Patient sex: M
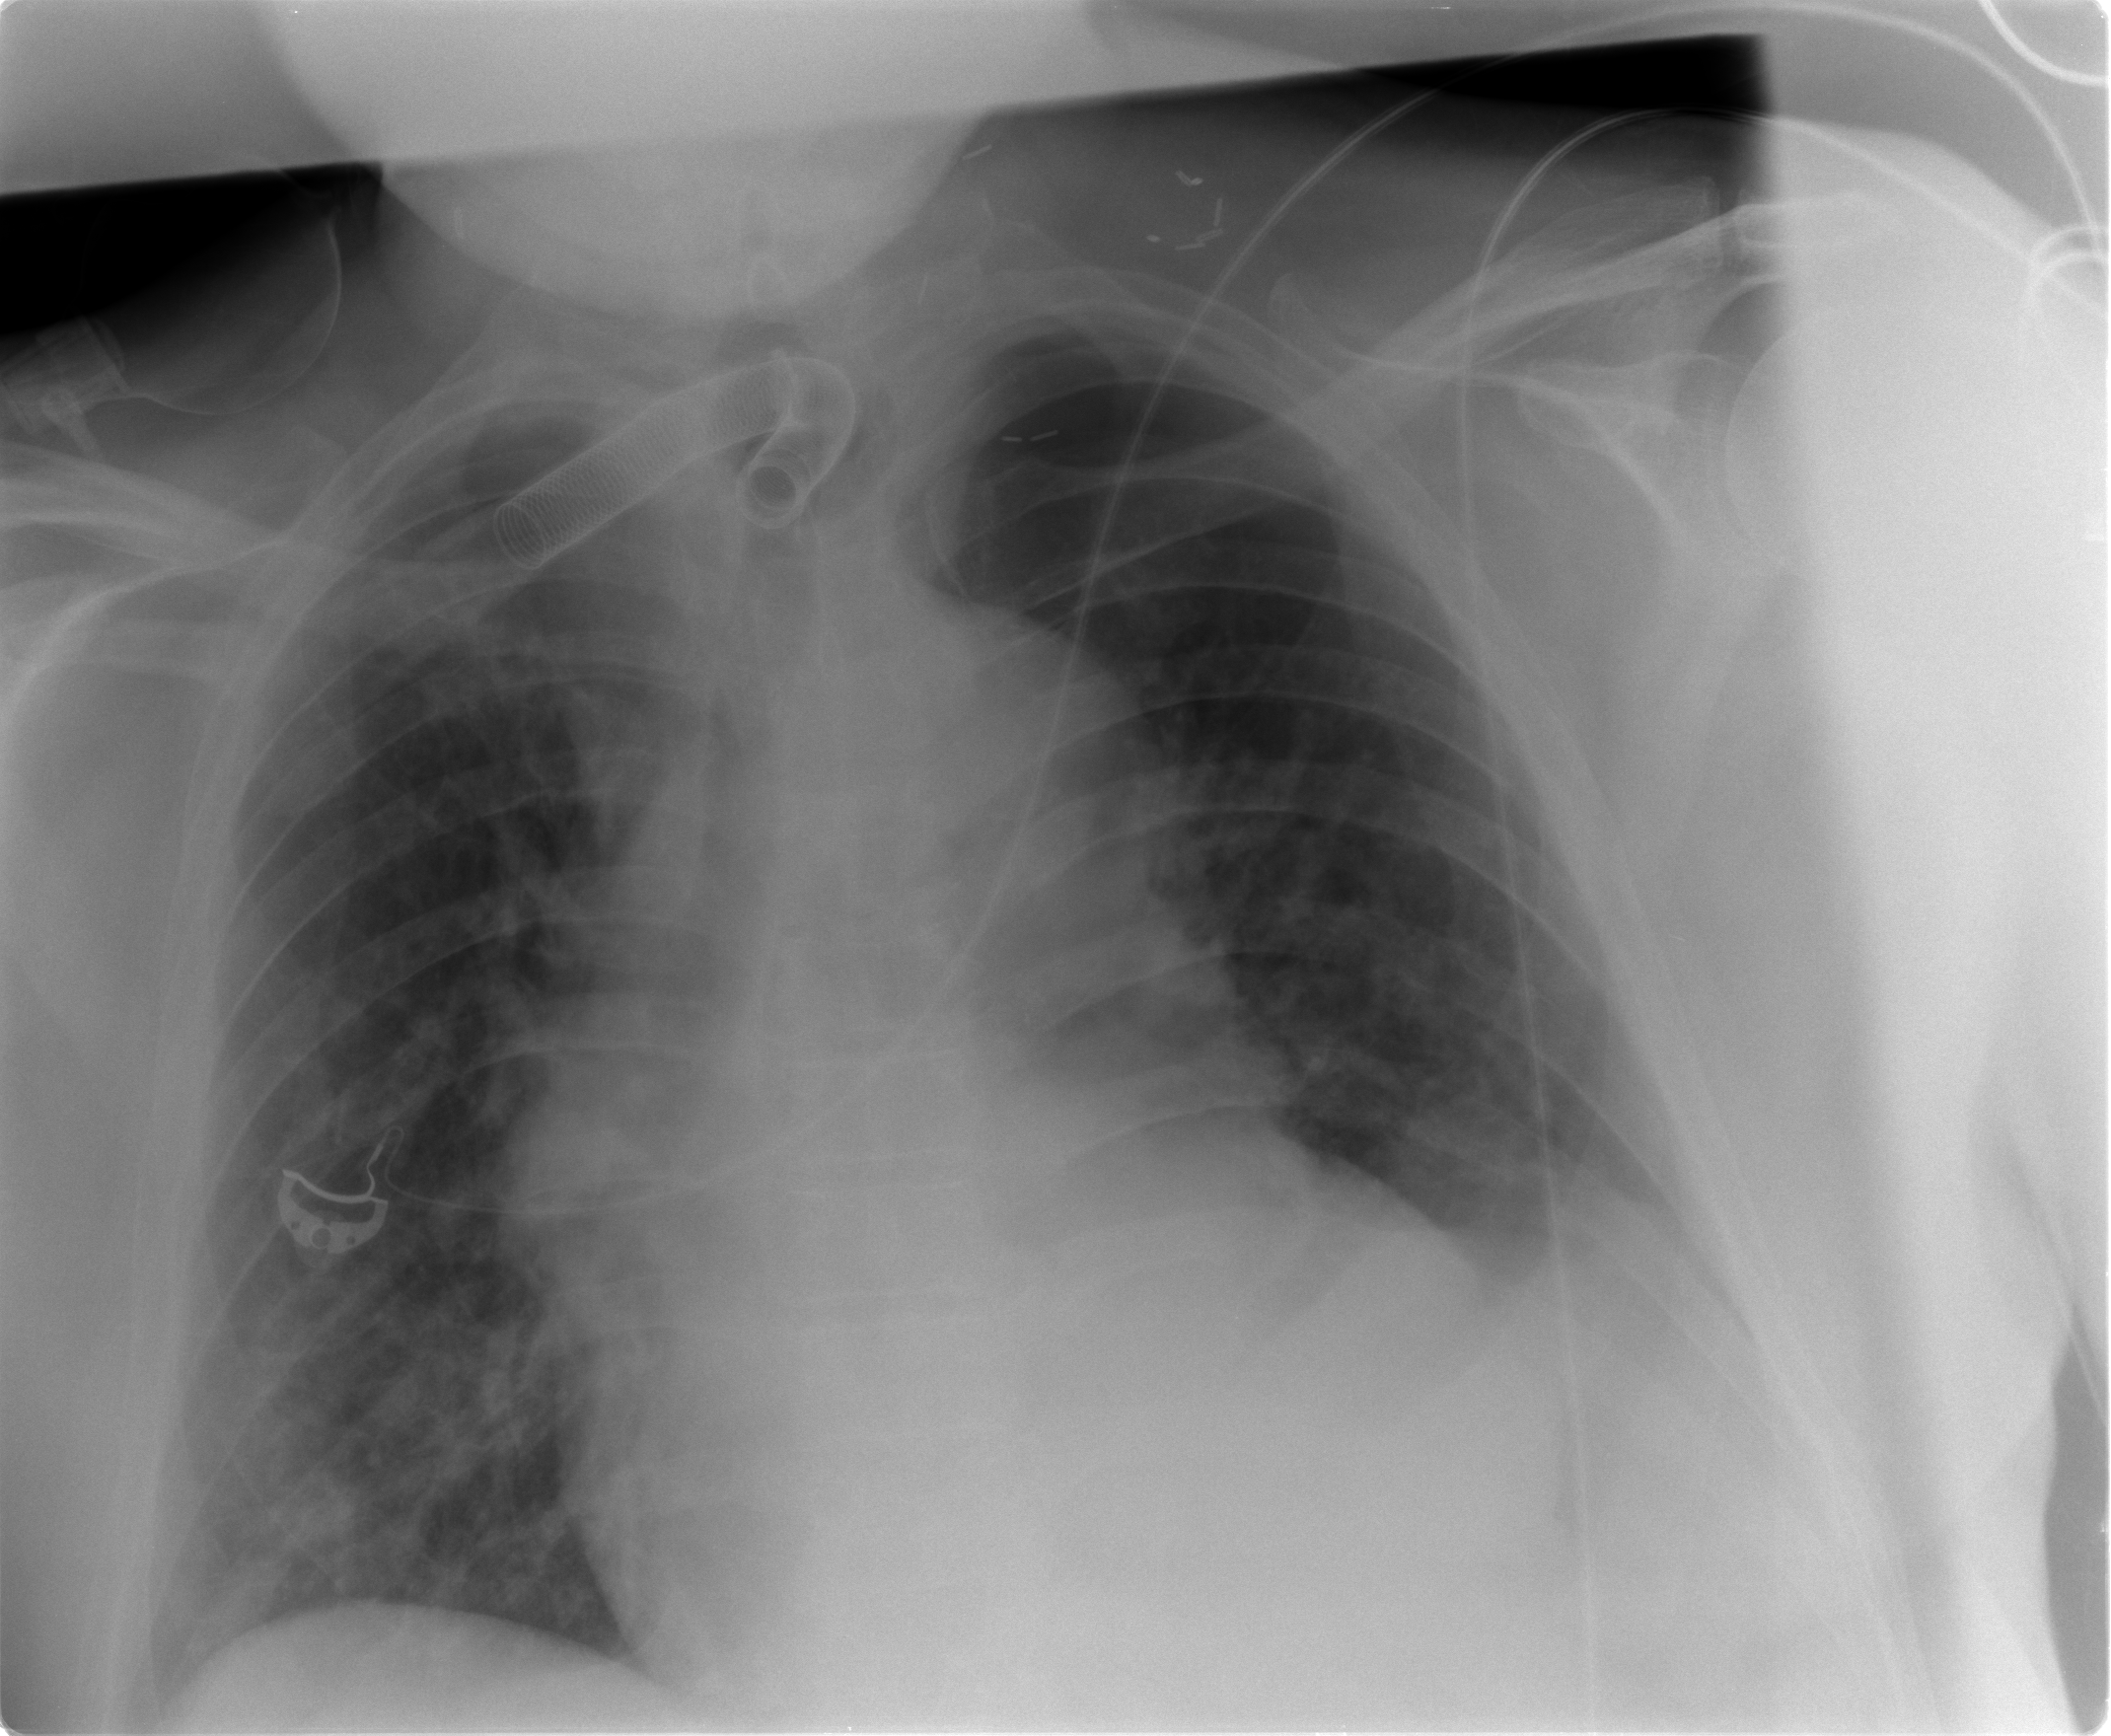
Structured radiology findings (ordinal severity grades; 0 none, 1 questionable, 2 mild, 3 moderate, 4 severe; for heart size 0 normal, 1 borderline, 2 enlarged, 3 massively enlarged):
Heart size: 2
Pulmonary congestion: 2
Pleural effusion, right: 0
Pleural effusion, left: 2
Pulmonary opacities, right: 2
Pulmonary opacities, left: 0
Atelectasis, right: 2
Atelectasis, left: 2